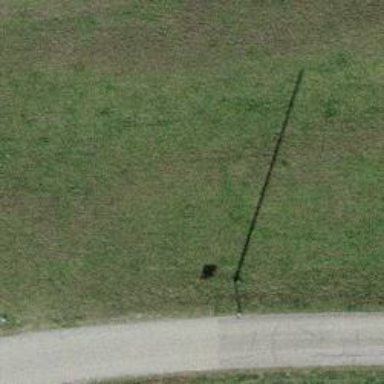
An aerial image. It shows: Minor power line.